Field crop: maize
Growth stage: 2
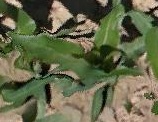
Species: maize